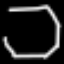
Label: octagon